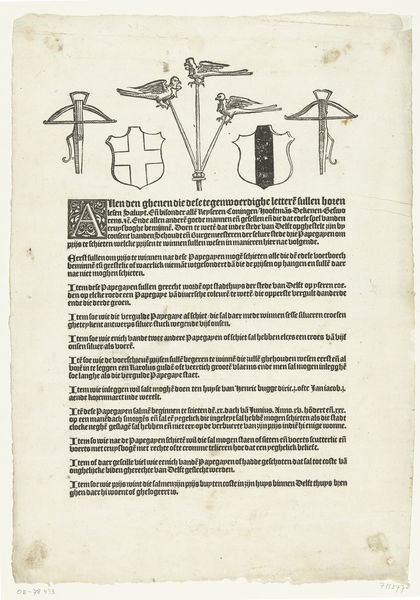
Titel: Uitschrijving van een wedstijd papegaaischieten met de voetboog te Delft
Standort: Amsterdam
Institution: Rijksmuseum
Schlagwörter: swords, paper, gravure, bird, illustration, birds, cross, letters, coat of arms, shield, oiseaux, impression, page, armes, latin, texte, text, manuscript, weapon, crossbow, sticks, emblem, lance, weapons, armoiries, elements, objects, illuminated, heraldry, a, lettrine, blades, crossbows, note, minus, crossbox, arbalette, arbaletes, a written old paper, written by a monk, valturius, treatise, military science, printed book, incunabulus